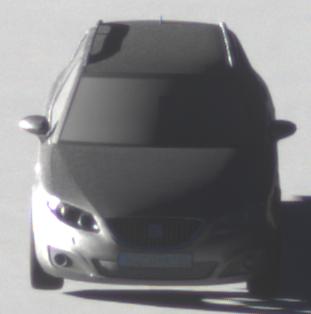
Make: SEAT
Model: Exeo ST 1.6
Detailed model: Exeo (3R) ST
Model produced from: 2010/05
Model produced until: 2010/08
Doors: 5
Color: gray
Road condition: dry road
Daytime: sunrise or sunset
Contrast: high contrast